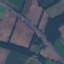
Label: Highway